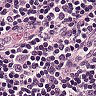
Metastatic tissue present: no